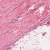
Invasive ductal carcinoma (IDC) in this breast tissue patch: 0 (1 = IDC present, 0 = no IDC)